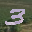
Label: 3